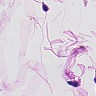
Metastatic tissue present: no